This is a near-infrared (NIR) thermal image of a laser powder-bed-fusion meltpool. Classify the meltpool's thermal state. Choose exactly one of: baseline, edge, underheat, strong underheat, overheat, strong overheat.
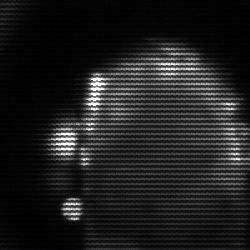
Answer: baseline